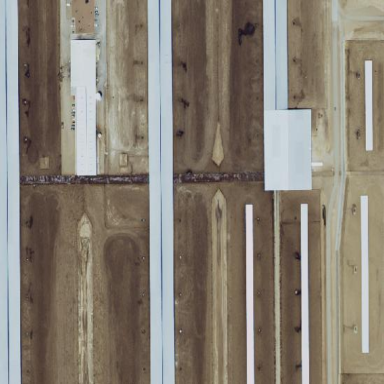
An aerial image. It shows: Farmyard area.